Question: I am displaying a table view inside a uialertview and I am getting a strange white line around. I have tried to change the content mode and then call [alertView setNeedsDisplay], but it seems not working.

Could someone help? Thanks.
'''
// increase the alertview size, if we are going to show the scope
#define ALERT_VIEW_WIDTH 750
#define ALERT_PADDING 20
- (void)willPresentAlertView:(UIAlertView *)alertView {
{
id thing;
if ( [[[alertView class] description] isEqualToString:@"UIAlertTableView"]){ //change the alert view size
int center=alertView.center.x-ALERT_VIEW_WIDTH/2;
for (thing in alertView.subviews)
{
NSLog(@"%@", [[thing class] description]);
if([[[thing class] description] isEqualToString:@"UITableView"])
{
UIView* v=(UIView*)thing;
v.frame=CGRectMake(v.frame.origin.x+ALERT_PADDING, v.frame.origin.y, ALERT_VIEW_WIDTH-ALERT_PADDING*3, 250);
}
if([[[thing class] description] isEqualToString:@"UIAlertButton"])
{
UIView* v=(UIView*)thing;
v.frame=CGRectMake(v.frame.origin.x+ALERT_PADDING, v.frame.origin.y, ALERT_VIEW_WIDTH-ALERT_PADDING*3, v.frame.size.height-10);
}
if([[[thing class] description] isEqualToString:@"UILabel"])
{
UIView* v=(UIView*)thing;
v.frame=CGRectMake(v.frame.origin.x+ALERT_PADDING, v.frame.origin.y, ALERT_VIEW_WIDTH-ALERT_PADDING*3, v.frame.size.height);
}
}
alertView.contentMode = UIViewContentModeRedraw;
alertView.frame=CGRectMake(center, alertView.frame.origin.y, ALERT_VIEW_WIDTH, 360);
[alertView setNeedsDisplay];
}
}
}
'''
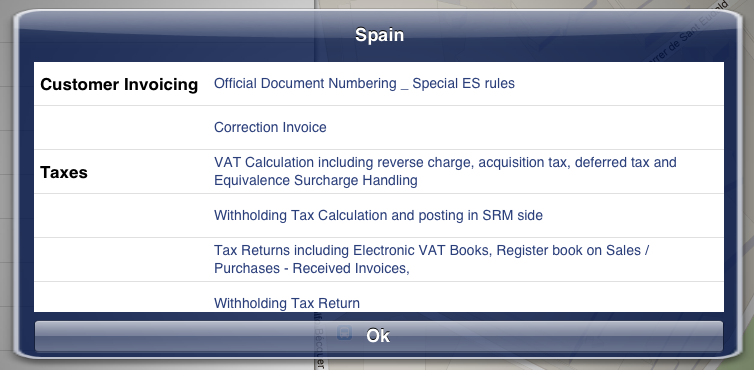
Answer: I know this is never the answer people want to hear... But displaying large amounts of data is not generally the purpose of a UIAlertView.
From Apple's User Interface Guidelines:
"Avoid creating an alert message that is too long. If possible, keep the message short enough to display on one or two lines. If the message is too long it will scroll, which is not a good user experience."
<URL>
However, on a more helpful note... UIAlertViews always have that white border. However, due to how you are increasing the size of the view so drastically, the line is getting stretched out. Here is a normal UIAlertView and you can see how big the line is:

My primary advice is to redesign whatever you are trying to do so that you don't have to display a giant message inside UIAlertView as it isn't really appropriate most of the time.
However, if you REALLY want to get rid of the white border, you will likely have to subclass UIAlertView and override it's drawrect to do the drawing yourself.